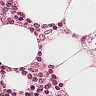
Metastatic tissue present: no